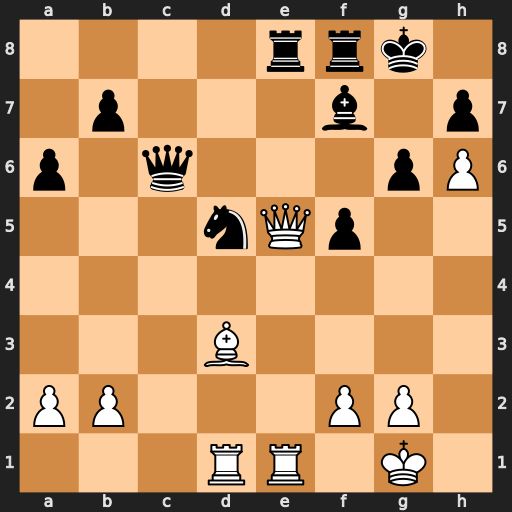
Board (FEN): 4rrk1/1p3b1p/p1q3pP/3nQp2/8/3B4/PP3PP1/3RR1K1
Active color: w
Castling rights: -
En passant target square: -
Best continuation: Qg7#